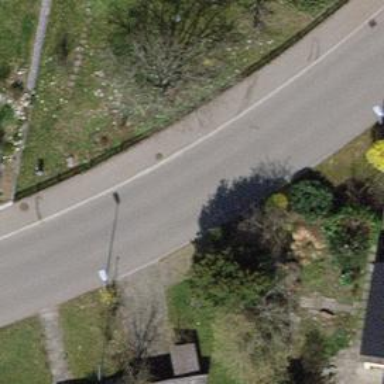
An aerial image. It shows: Residential road with asphalt surface. Sidewalk is present on the left side.